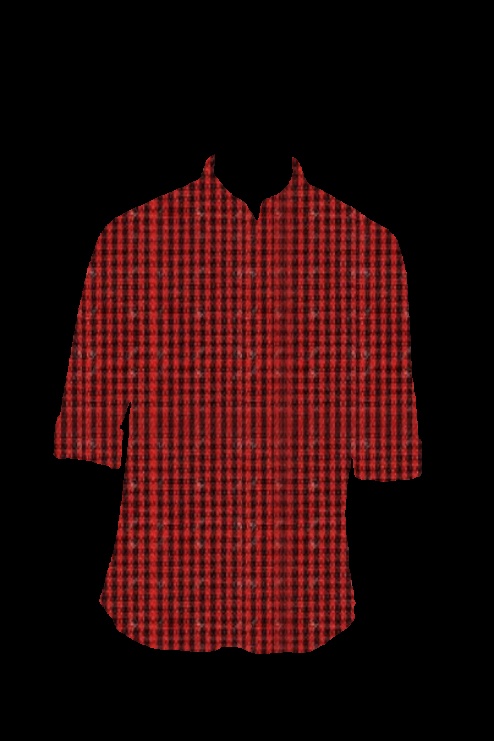
red buffalo check tee